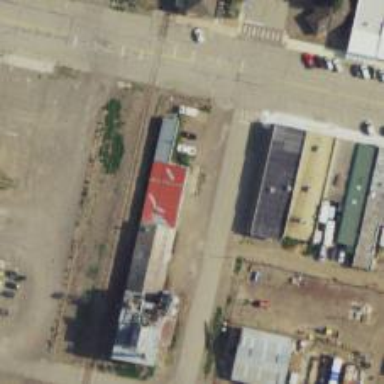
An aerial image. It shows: Asphalt service road leading to weighbridge facility.